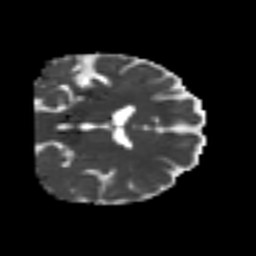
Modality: MD
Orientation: coronal
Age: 53
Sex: male
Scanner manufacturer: siemens
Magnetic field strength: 3 T
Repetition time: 4.999 s
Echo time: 0.07946 s